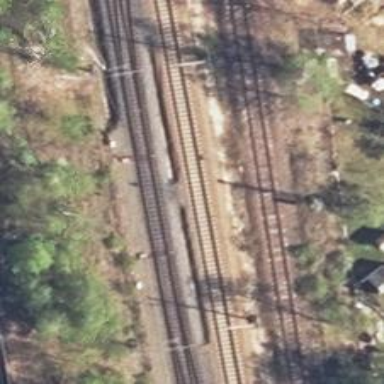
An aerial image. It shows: Railway switch.